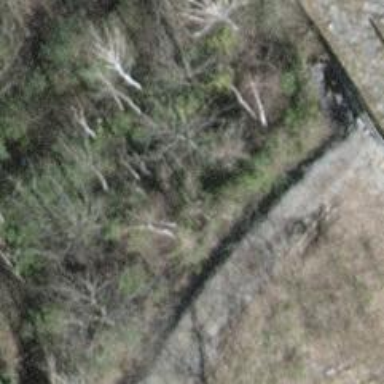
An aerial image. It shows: Compacted track road with embankment.